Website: crate-barrel
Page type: delivery-shipping
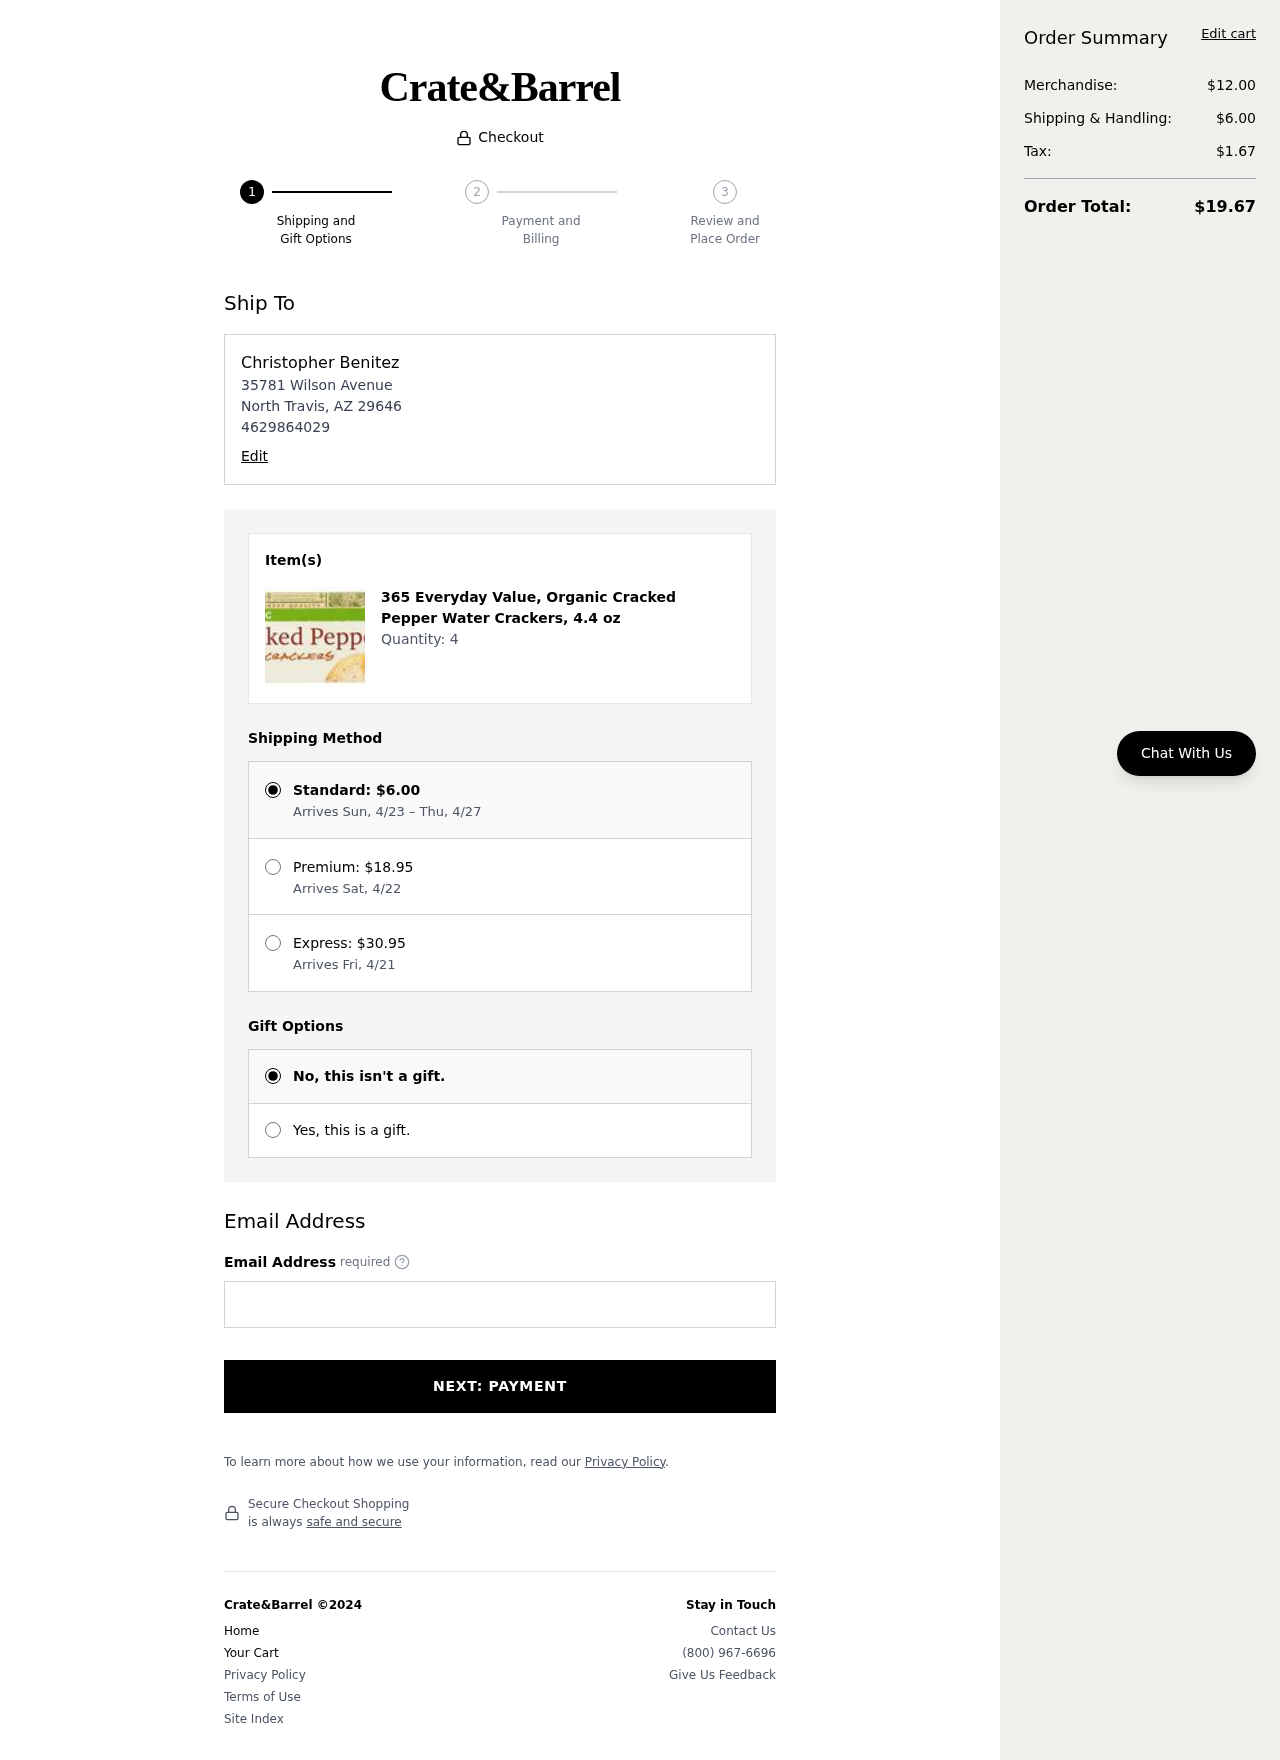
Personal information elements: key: PII_EMAIL
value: christopher.benitez@gmail.com
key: PII_FULLNAME
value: Christopher Benitez
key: PII_PHONE
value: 4629864029
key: PII_STREET
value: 35781 Wilson Avenue
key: PII_CITY_STATE_ZIP
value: North Travis, AZ 29646
Product elements: key: PRODUCT1_NAME
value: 365 Everyday Value, Organic Cracked Pepper Water Crackers, 4.4 oz
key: PRODUCT1_QUANTITY
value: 4
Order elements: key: ORDER_SHIPPING_COST
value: $6.00
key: ORDER_SHIPPING_DATE
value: Arrives Sun, 4/23 – Thu, 4/27
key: ORDER_PREMIUM_SHIPPING
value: $18.95
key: ORDER_PREMIUM_DATE
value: Arrives Sat, 4/22
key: ORDER_EXPRESS_SHIPPING
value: $30.95
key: ORDER_EXPRESS_DATE
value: Arrives Fri, 4/21
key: ORDER_SUBTOTAL
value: $12.00
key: ORDER_TAX
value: $1.67
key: ORDER_TOTAL
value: $19.67